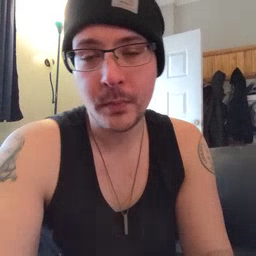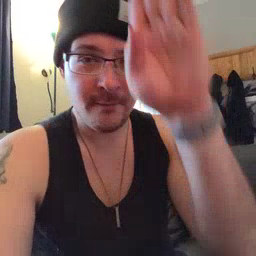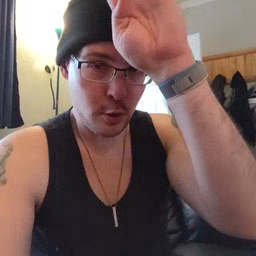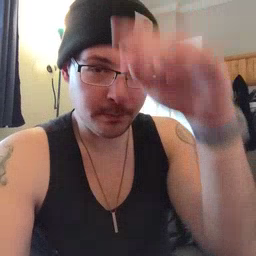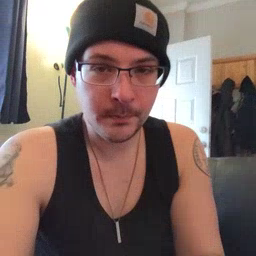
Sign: fireman